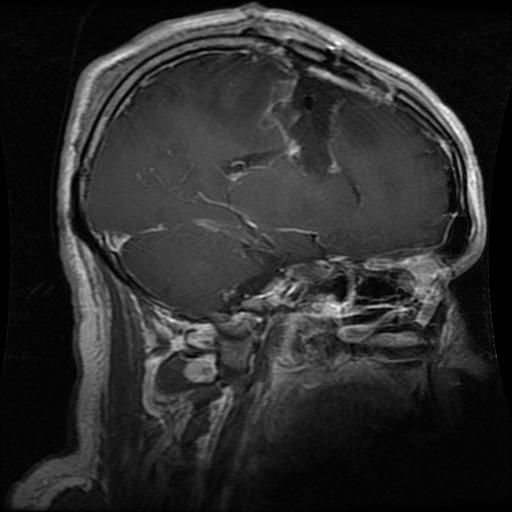
Label: glioma